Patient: sex M, age 72
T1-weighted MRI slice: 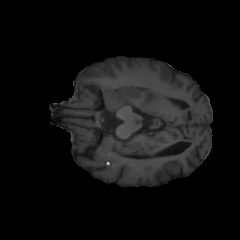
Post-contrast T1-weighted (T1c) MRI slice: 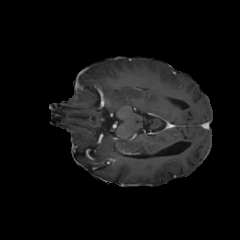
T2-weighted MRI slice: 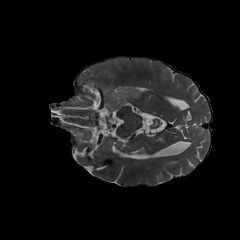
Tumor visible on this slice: yes
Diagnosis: Glioblastoma, IDH-wildtype
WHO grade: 4